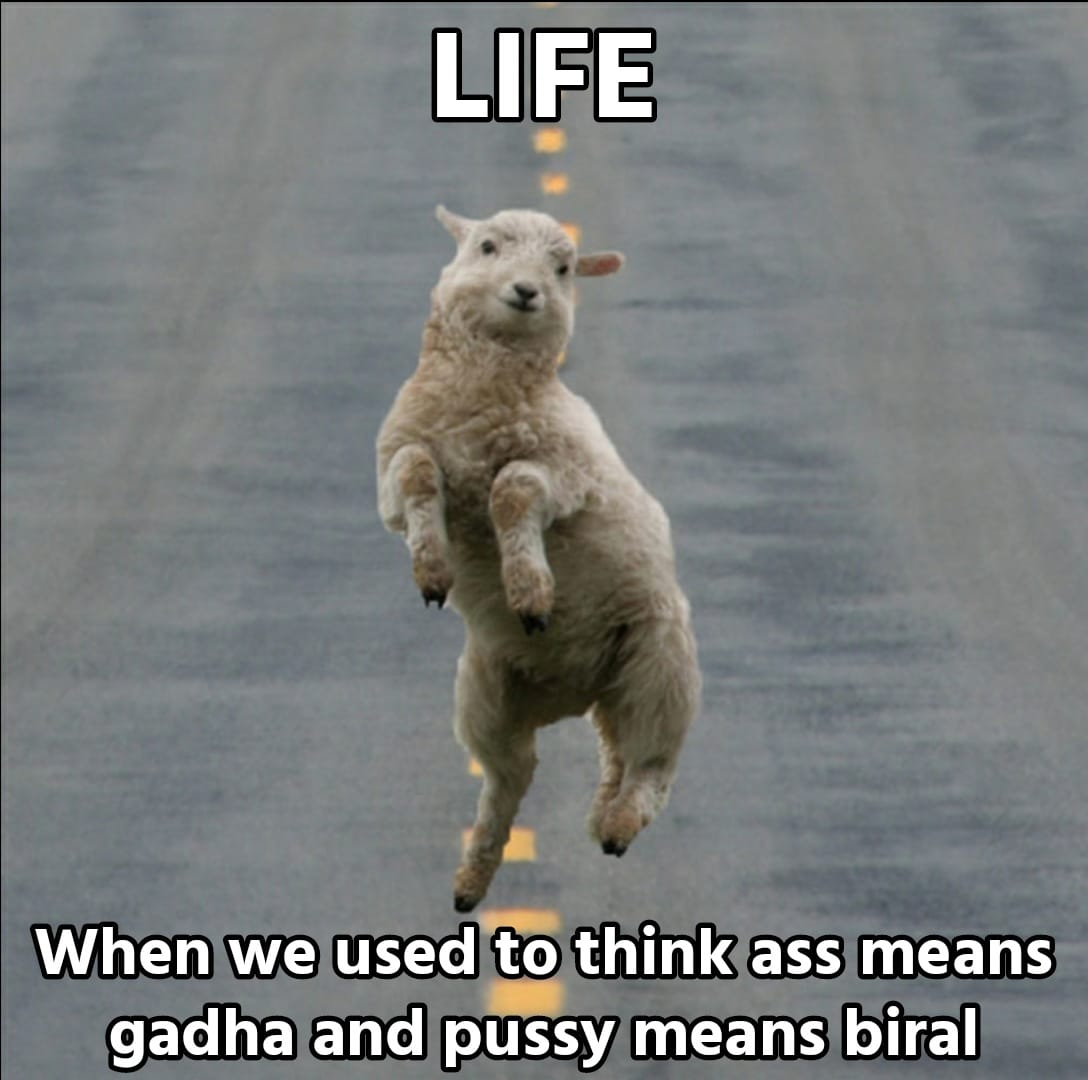
Caption: LIFE    when we used to think ass means gadha and pussy means biral
Label: non-hate